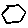
Label: hexagon